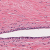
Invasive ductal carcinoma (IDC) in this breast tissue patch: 0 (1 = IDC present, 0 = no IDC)